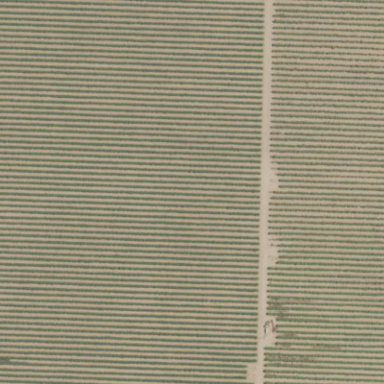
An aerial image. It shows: Vineyard.